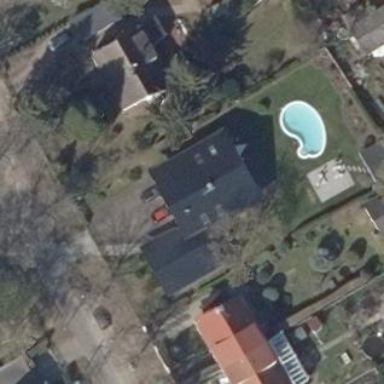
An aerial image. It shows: Detached building with gabled roof.